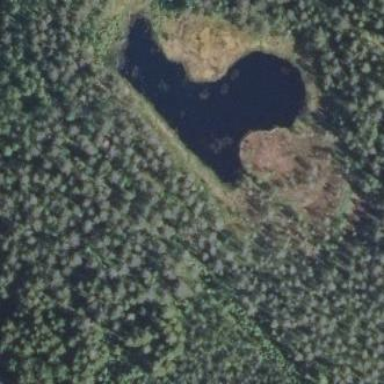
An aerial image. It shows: Beautiful lake surrounded by nature.